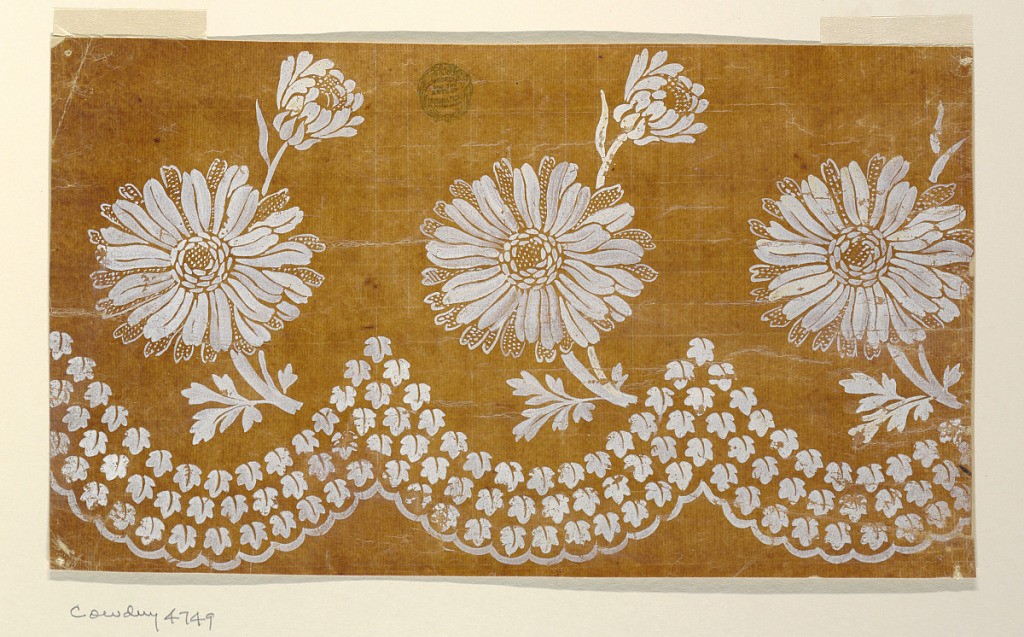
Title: Design for a Woven or Embroidered Border of the "Fabrique de St. Ruf"
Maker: Fabrique de Saint Ruf, Lyon, France
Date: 1805-1815
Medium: Brush and white gouache on glazed tracing paper
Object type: Drawing
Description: Three rows of leaves which are paralleled to the scalloped edge at the bottom. A bough with a fantastical blossom and a bird rises in a curve in each hollow.